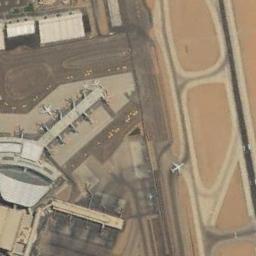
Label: airport